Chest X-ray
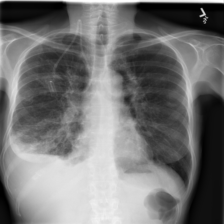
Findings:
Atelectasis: negative
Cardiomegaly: negative
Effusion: positive
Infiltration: positive
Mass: negative
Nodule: negative
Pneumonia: negative
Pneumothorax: negative
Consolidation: negative
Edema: negative
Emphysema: negative
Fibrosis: negative
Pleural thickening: negative
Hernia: negative